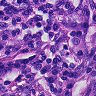
Metastatic tissue present: yes